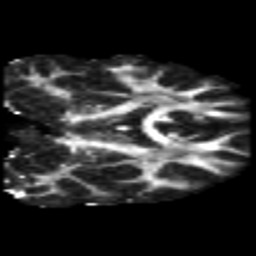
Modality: FA
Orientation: coronal
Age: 23
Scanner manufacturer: philips
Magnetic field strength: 3 T
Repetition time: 8.6 s
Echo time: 0.127 s